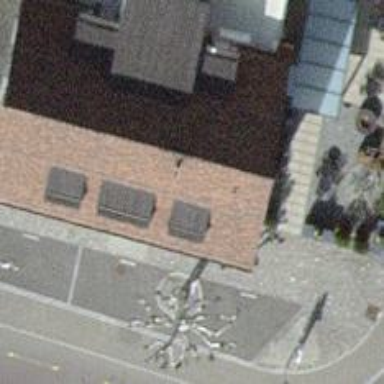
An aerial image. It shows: Restaurant.